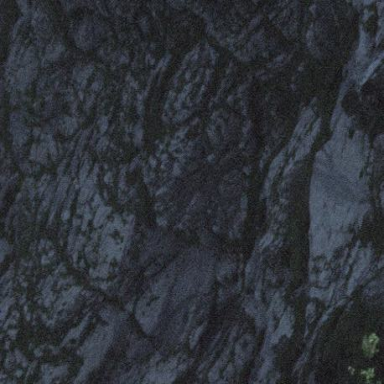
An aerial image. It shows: Natural rock formation.